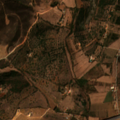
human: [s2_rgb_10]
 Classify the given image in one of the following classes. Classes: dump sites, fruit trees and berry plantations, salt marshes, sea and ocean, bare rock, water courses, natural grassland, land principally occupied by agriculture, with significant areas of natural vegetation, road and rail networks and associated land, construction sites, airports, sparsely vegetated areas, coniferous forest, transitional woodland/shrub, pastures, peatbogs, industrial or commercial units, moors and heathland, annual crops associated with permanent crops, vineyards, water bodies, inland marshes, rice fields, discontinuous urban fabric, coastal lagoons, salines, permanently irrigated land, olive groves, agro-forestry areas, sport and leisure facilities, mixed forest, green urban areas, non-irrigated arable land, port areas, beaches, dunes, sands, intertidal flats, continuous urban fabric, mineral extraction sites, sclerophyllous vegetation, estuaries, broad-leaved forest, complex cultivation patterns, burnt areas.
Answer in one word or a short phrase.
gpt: annual crops associated with permanent crops, complex cultivation patterns, land principally occupied by agriculture, with significant areas of natural vegetation, sclerophyllous vegetation